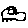
Label: car